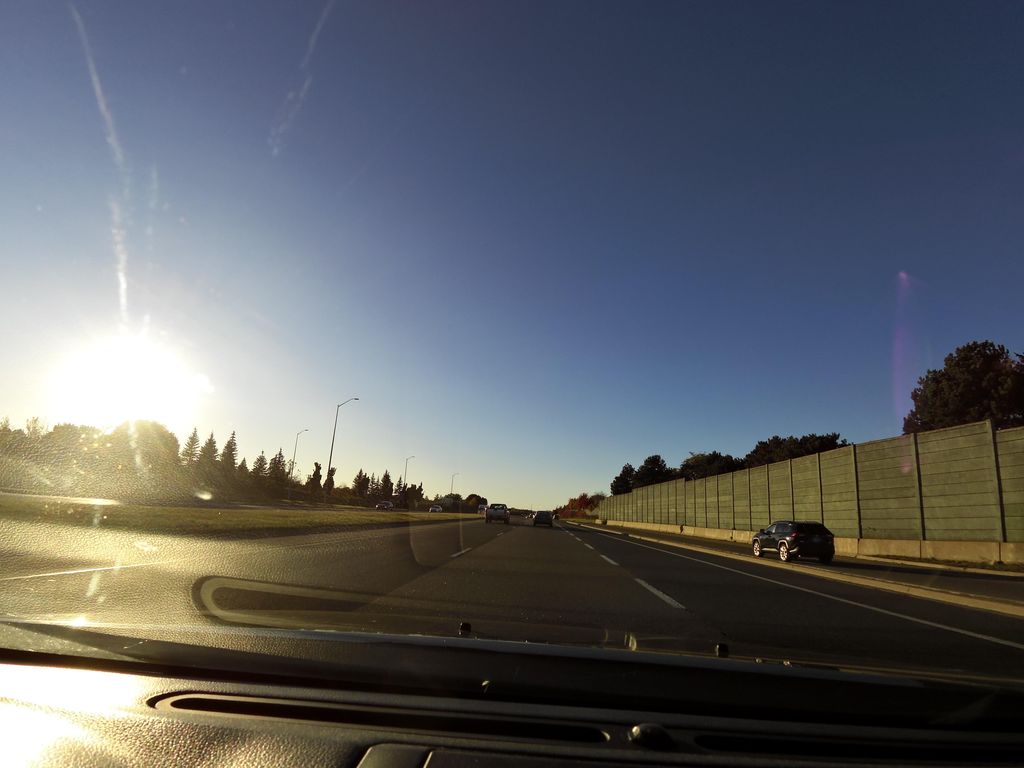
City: hamilton